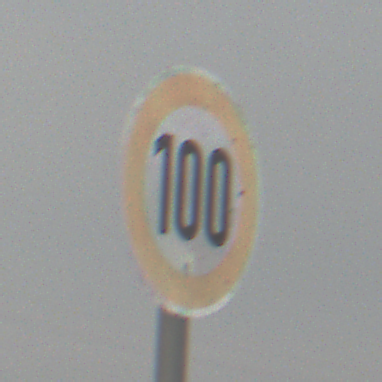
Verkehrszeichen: Geschwindigkeit100
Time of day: MorningAfternoon
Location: Outdoor (Nature)
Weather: Overcast
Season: Winter
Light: Natural